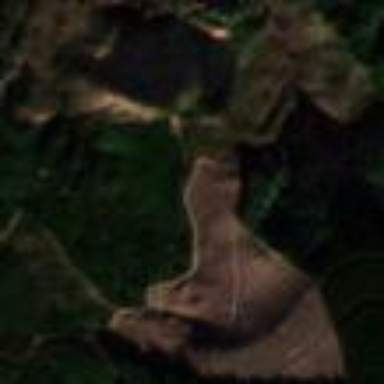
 likely man-made clearing in the landscape."